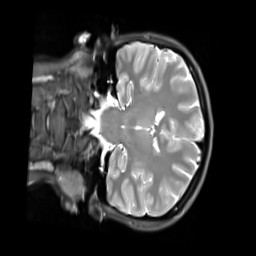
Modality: PDw
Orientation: coronal
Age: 23
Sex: female
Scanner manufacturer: siemens
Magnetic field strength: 3 T
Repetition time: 11.88 s
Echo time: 0.014 s